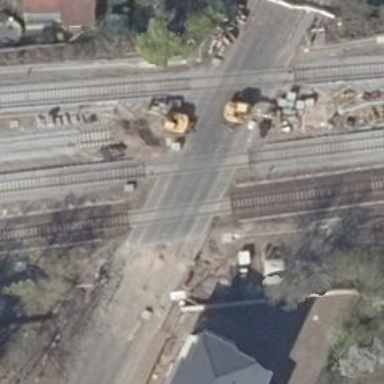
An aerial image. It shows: Full railway crossing barrier.